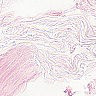
Metastatic tissue present: no